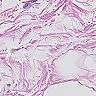
Metastatic tissue present: no